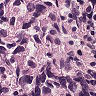
Metastatic tissue present: yes